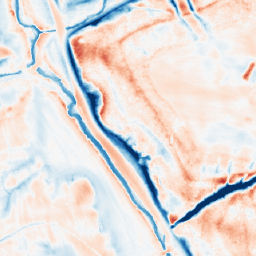
Category: edge_preserving
Decomposition family: guided
Decomposition parameters: radius: 8
eps: 1
Upsampling method: nearest
Upsampling parameters: scale: 2
Upsampling scale: 2